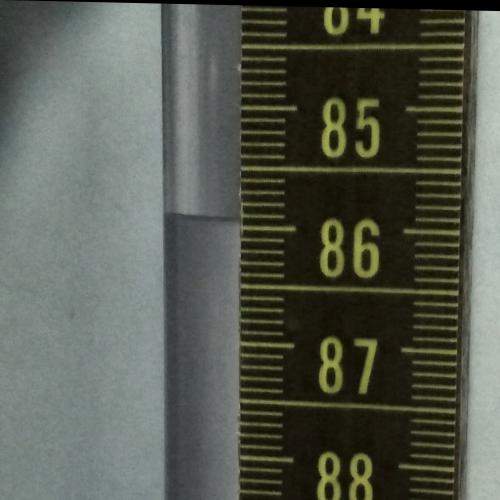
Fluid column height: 85.9 cm